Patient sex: M
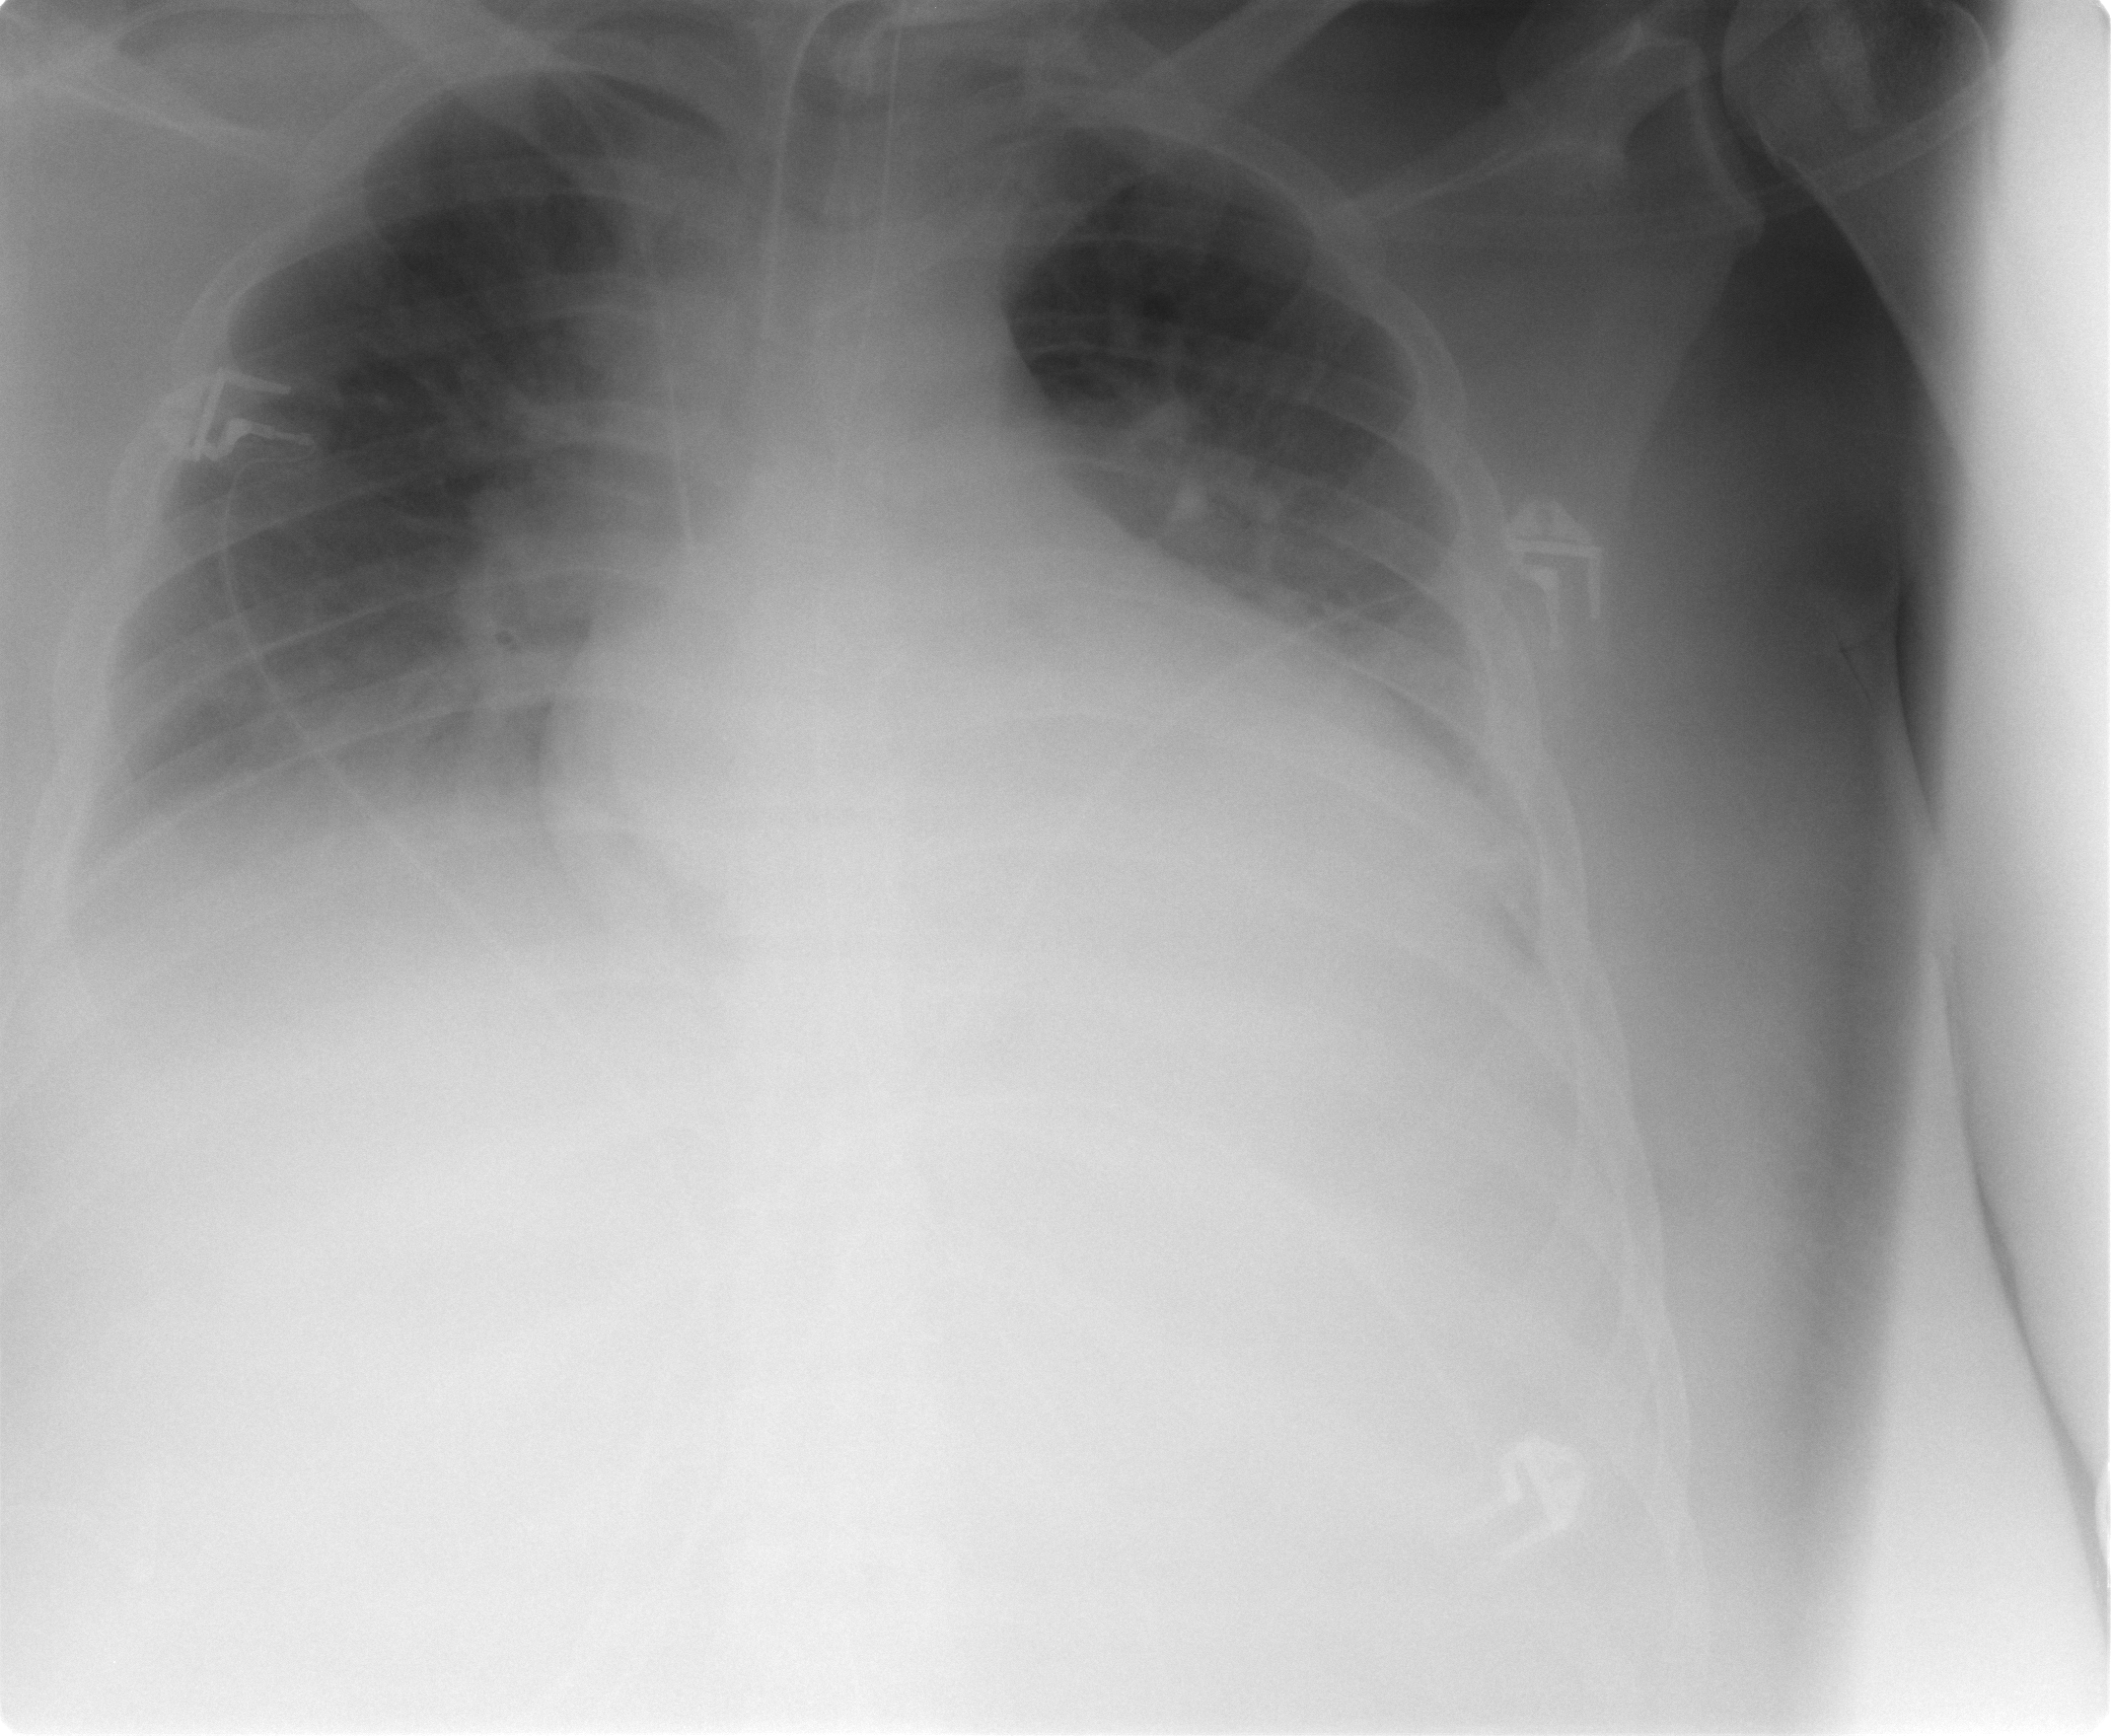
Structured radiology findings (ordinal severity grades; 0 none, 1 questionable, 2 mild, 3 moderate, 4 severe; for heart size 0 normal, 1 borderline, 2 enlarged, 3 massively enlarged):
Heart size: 3
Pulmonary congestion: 3
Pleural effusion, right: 3
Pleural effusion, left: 2
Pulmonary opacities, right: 2
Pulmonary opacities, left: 2
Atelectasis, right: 2
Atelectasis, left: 2